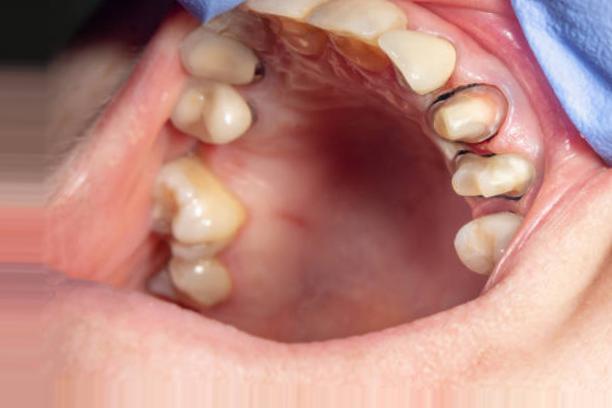
Condition: Caries